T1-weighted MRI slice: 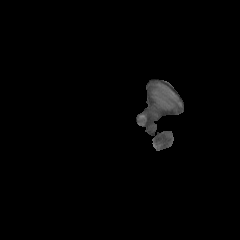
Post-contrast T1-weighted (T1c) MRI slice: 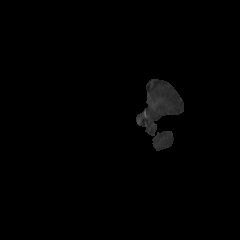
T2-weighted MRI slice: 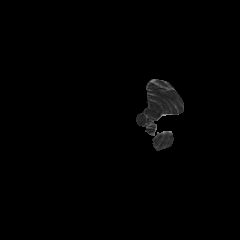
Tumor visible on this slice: no